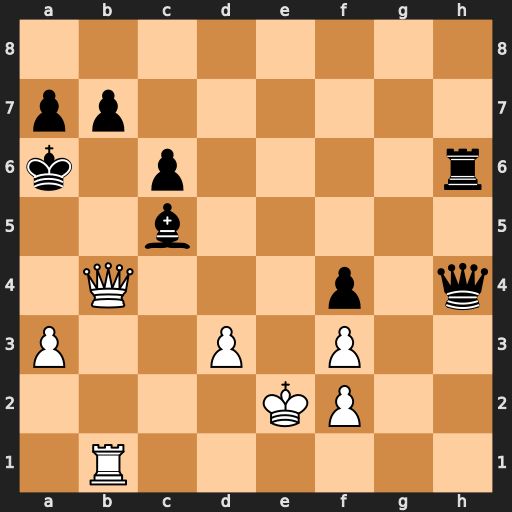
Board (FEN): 8/pp6/k1p4r/2b5/1Q3p1q/P2P1P2/4KP2/1R6
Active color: w
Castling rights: -
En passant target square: -
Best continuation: Qa4#